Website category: university
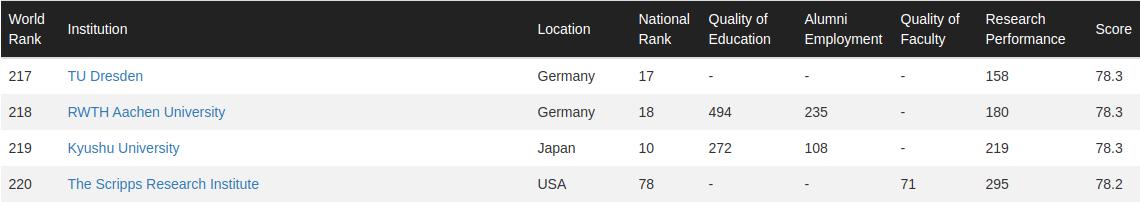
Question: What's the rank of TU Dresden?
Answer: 217

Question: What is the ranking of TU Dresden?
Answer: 217

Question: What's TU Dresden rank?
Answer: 217

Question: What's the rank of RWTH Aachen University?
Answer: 218

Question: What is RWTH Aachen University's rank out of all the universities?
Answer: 218

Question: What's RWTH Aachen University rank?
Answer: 218

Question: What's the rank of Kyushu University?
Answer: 219

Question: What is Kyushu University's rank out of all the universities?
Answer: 219

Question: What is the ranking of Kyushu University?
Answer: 219

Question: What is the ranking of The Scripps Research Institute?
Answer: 220

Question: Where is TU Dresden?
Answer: Germany

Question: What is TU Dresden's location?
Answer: Germany

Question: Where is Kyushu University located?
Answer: Japan

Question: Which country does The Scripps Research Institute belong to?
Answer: USA

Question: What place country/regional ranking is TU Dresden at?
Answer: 17

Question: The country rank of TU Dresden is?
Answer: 17

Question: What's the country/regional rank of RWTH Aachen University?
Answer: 18

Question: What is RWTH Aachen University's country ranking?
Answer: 18

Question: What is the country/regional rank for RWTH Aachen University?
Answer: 18

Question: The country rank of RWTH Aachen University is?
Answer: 18

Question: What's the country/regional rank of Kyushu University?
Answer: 10

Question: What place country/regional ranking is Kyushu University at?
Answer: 10

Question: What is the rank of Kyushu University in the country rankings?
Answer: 10

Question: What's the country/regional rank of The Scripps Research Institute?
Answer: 78

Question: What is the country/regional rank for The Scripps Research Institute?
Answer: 78

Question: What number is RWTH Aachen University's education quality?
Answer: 494

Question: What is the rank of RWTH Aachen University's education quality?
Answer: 494

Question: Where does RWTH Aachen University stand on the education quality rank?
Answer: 494

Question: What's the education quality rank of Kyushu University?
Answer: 272

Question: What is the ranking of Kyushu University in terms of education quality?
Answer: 272

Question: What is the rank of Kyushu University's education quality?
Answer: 272

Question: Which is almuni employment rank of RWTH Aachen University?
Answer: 235

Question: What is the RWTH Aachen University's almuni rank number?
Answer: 235

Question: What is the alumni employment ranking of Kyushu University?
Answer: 108

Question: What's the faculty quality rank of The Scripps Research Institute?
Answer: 71

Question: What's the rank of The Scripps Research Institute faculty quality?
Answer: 71

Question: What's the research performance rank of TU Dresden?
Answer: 158

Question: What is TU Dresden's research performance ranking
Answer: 158

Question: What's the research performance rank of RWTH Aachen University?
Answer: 180

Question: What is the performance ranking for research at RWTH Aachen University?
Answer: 180

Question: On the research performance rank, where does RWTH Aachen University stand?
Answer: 180

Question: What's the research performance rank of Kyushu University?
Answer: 219

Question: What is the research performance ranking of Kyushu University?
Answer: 219

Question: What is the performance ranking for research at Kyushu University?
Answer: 219

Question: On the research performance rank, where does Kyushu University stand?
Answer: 219

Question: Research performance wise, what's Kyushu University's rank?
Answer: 219

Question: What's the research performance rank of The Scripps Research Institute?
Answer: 295

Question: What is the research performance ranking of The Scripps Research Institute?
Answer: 295

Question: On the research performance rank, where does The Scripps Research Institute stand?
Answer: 295

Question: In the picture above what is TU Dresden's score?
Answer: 78.3

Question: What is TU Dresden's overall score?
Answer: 78.3

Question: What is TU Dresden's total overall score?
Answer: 78.3

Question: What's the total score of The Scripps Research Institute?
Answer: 78.2

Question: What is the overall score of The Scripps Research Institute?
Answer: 78.2

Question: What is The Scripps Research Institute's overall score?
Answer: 78.2

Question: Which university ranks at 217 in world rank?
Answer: TU Dresden

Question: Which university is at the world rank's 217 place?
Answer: TU Dresden

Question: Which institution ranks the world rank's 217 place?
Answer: TU Dresden

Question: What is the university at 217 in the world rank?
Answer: TU Dresden

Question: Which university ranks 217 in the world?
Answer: TU Dresden

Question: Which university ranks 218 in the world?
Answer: RWTH Aachen University

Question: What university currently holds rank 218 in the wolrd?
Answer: RWTH Aachen University

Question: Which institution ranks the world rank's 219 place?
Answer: Kyushu University

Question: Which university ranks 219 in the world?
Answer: Kyushu University